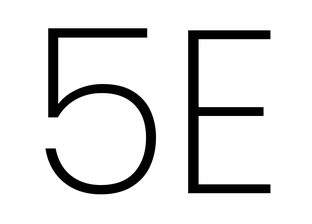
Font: Poppins-ExtraLight